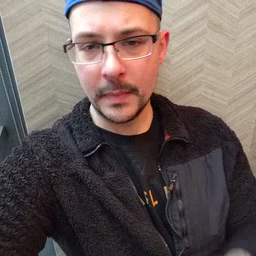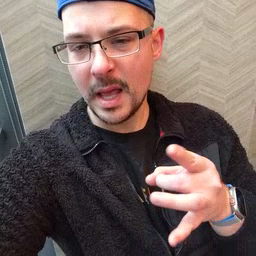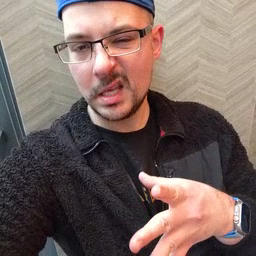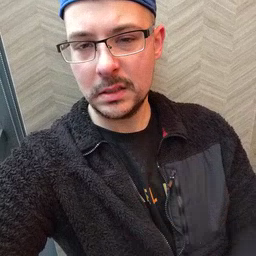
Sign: hate